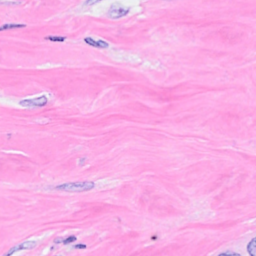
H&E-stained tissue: Breast